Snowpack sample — Buffalo Mountain, Silverthorne, Colorado, USA (1/25/25, 10:11 AM MST)
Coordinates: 39.6222, -106.1139
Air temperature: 22 °F
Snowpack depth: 110 cm
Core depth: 30 cm
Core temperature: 42.8 °F
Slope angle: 12°, slope face: 102°
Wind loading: high
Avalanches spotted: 0
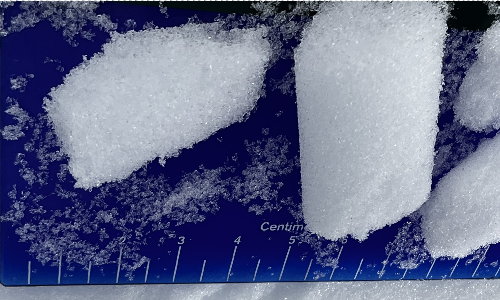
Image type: core
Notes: No avalanches nearby, collected on the outskirts of a fire break 15 meters from the treeline, on way to Buffalo and Red Mountain